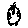
Label: bird